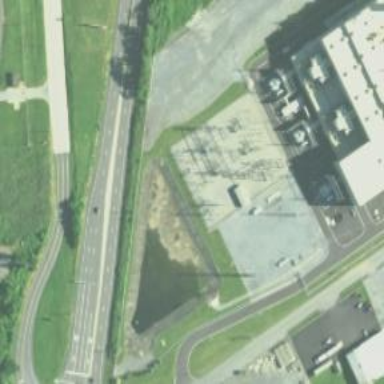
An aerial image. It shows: Switch for power supply.